Question: I have a local SQL Server database that I'm trying to connect to via the connection string in my application in C#.
I have tried with this connection string, I have left Password blank because I have no password given in SQL login credentials:
'''
Data Source=myComputerIP,1433;Network Library=DBMSSOCN; Initial
Catalog=myDataBase;User ID=myUsername;Password=;
'''
I have enabled TCP/IP and started SQL Web Browser in SQL Server configuration manager, opened port 1433, SQL Server is configured to allow remote connections.
I'm getting an error in C#
> A network related or instance-specific error occurred while establishing the connection to the server.
Am I using wrong connection string?
My login to SQL Server DB:

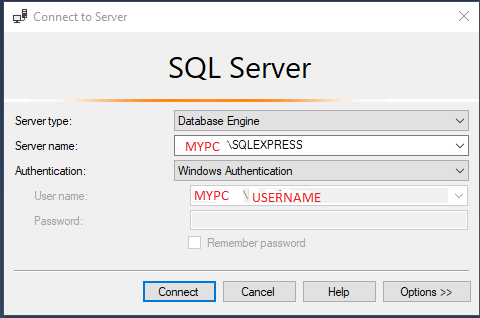
Answer: from your attached PNG, it appears you're using SQLExpress. By Default this doesn't start on TCP port 1433. Check the ports in the Configuration Manager->Network Config->ProtocolsFor...-> right-click TCP/IP, choose and click tab
Scroll to the bottom to set TCP Port under section to 1433, restart SQL Server, then try again (or use whatever ports appear to be defined here in your connection string)
I'd also recommend using SQL Server users for remote clients rather than windows - this way it's nicely separated from windows and domains etc.
Make sure your SQL Server is configured for mixed mode:
<URL>
you can then create a LOGIN (for the database server) and a USER (for the specific database you want them to access) via SSMS, or you could use this script:
'''
-- Creates the login remoteuser with password 'Pa$$word11'.
CREATE LOGIN remoteuser
WITH PASSWORD = 'Pa$$word11';
GO
-- Creates a database user for the login created above.
CREATE USER remoteuser FOR LOGIN remoteuser;
GO
--grant remoteuser 'datareader' rights
EXEC sp_addrolemember N'db_datareader', N'remoteuser';
--grant remoteuser 'datawriter' rights
EXEC sp_addrolemember N'db_datawriter', N'remoteuser';
'''
You can do all the above through SSMS - add a login under the node, then in properties for the login set up database-level permissions too. The script is a bit more managable if you ever want to repeat the process though.
Connection string is then something like :
'''
Data Source=192.168.0.55\SQLExpress;Database=MyDatabase;user=remoteuser;password=Pa$$word11
'''